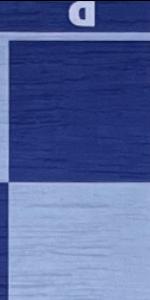
Label: Empty